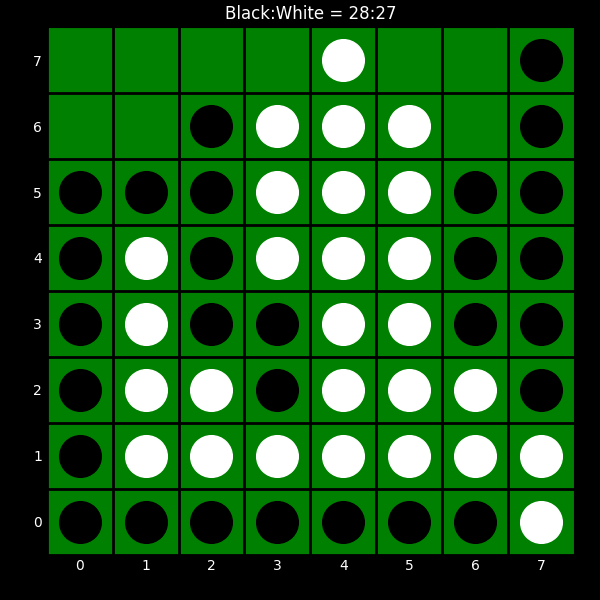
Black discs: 28
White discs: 27